Aerial crown-view tile of a tropical tree (Barro Colorado Island, Panama), acquired 20250217:
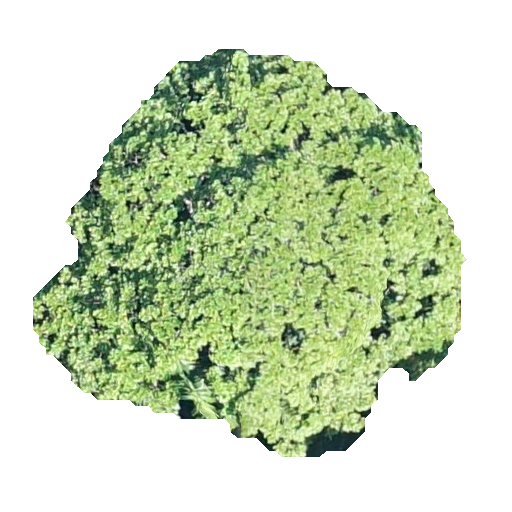
Species: Simarouba amara
GBIF accepted scientific name: Simarouba amara
Crown area: 178.785 m²